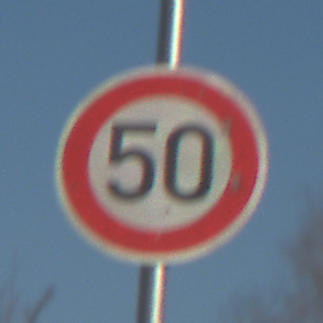
Verkehrszeichen: Geschwindigkeit50
Umgebung: Outdoor, Suburban
Tageszeit: MorningAfternoon
Wetter: PartlyCloudy
Licht: Natural
Jahreszeit: NotSpecified
Kontrast: HighContrast